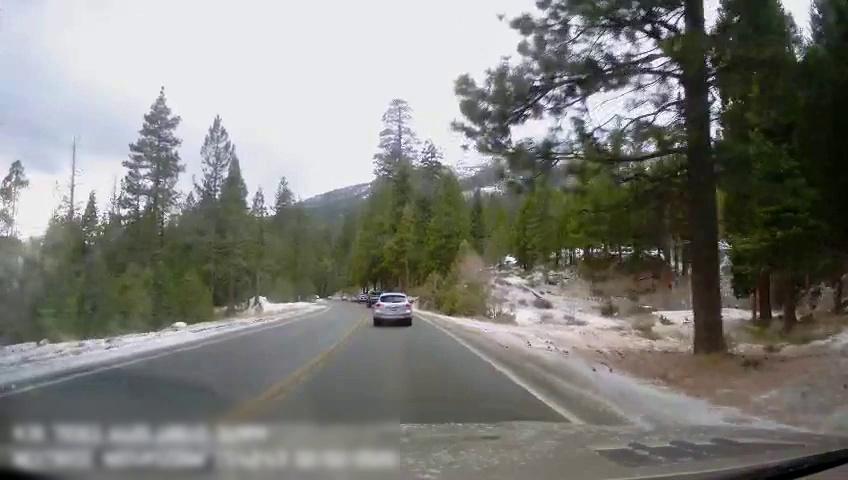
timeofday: Day
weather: Cloudy
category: Drivable Space
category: Vehicles | Car
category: Vehicles | Truck
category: Vehicles | Car
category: Lanes | Current Lane
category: Lanes | Current Lane
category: Lanes | Opposite Lane
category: Lanes | Opposite Lane